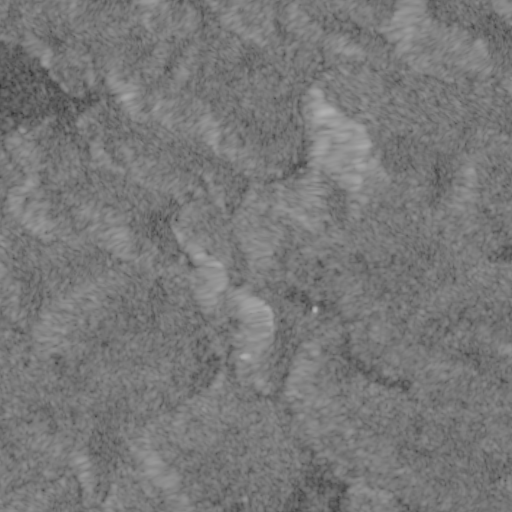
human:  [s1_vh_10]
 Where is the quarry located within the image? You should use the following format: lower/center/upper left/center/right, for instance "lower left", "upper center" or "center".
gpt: The quarry is located in the upper left of the image.
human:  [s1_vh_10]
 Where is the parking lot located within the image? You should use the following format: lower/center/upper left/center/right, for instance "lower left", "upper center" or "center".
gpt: There is no parking lot in the image.

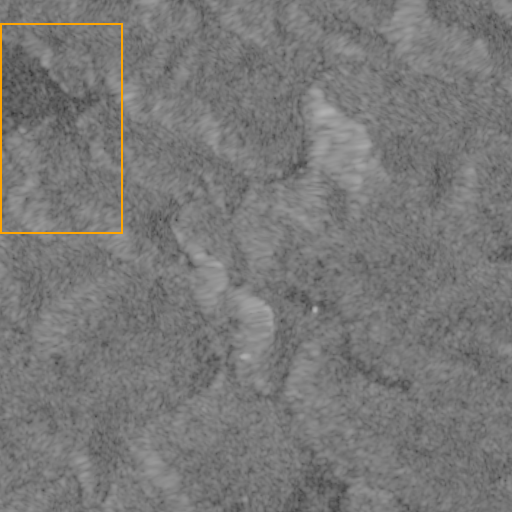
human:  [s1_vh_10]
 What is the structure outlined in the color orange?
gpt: The structure outlined in orange is a quarry.
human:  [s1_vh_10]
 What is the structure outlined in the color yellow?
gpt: There is no yellow outline.